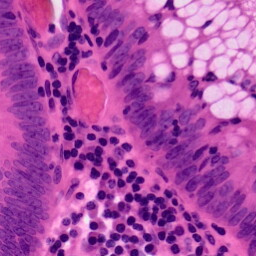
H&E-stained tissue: Colon